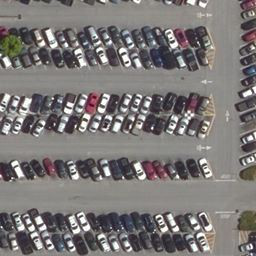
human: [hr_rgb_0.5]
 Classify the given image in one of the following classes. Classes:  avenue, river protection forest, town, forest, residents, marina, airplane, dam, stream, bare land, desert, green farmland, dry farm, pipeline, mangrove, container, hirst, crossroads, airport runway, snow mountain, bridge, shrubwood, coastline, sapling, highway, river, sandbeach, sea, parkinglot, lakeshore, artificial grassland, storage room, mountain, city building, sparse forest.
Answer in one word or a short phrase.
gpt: parkinglot